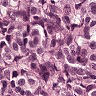
Metastatic tissue present: yes